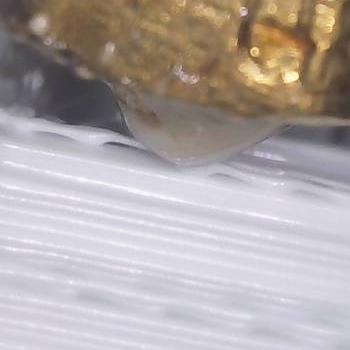
Flow rate: 35%